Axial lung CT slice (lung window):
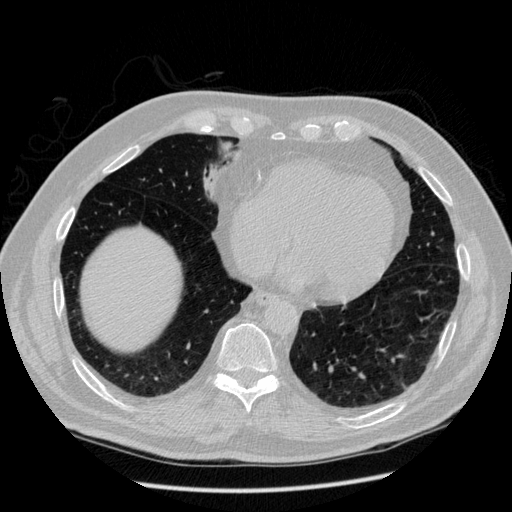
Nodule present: no